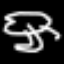
Label: frog